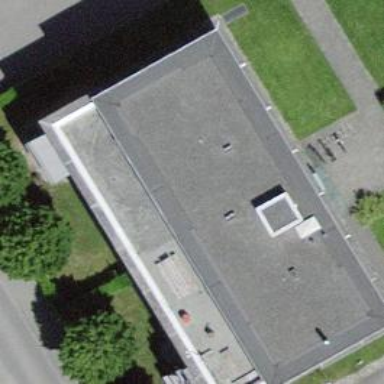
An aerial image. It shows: Flat-roofed apartment building.